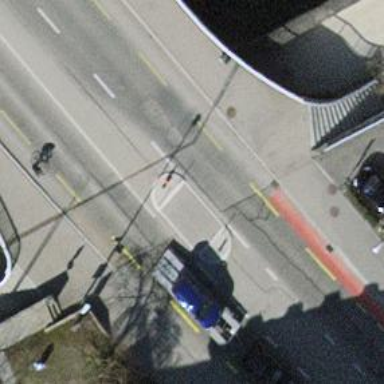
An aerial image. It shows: Primary highway with asphalt surface and designated lane for cyclists.